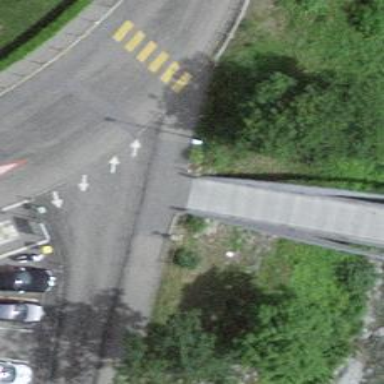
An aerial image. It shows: Footway road on concrete bridge.